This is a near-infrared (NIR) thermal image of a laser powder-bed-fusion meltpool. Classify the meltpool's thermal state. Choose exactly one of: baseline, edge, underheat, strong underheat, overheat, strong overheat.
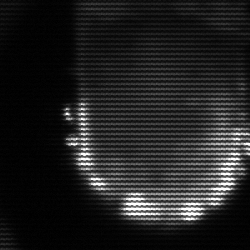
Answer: baseline